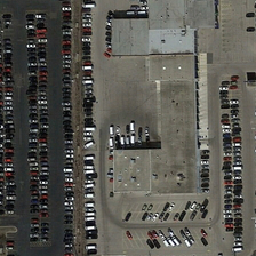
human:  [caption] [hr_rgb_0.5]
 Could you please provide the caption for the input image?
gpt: The parking lot was built with two grey houses.

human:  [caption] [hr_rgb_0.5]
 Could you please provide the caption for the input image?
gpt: The FOI parking lot built with two gray ceilings.

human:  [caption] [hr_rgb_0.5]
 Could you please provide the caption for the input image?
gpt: A house built in a parking lot

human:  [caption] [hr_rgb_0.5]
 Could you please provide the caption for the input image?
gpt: The parking lot has two grey roofed houses.

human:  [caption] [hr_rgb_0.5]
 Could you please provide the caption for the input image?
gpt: The parking lot was built in two grey roof houses.